Question: I have used bootstrap3 for RWD and customized my breadcrumb. But, it's not fitting in mobile size.
How can I make it responsive?
Attached screenshot of the problem.
Thanks
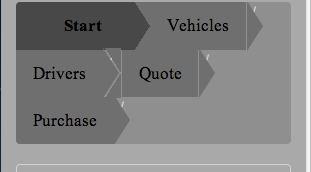
Answer: You are going to have to code that yourself. Without your specific code, no one will be able to give you specific answers. That being said, here is how I would get set up to add custom code to my Bootstrap website.
## Using less
First, create a new .less file - this file will be your new primary style sheet. In that file, import in the bootstrap.less file. Compile that file and link it in your HTML files. You should now have an exact copy of the out-of-the-box Bootstrap CSS, with access to all of the Bootstrap variables.
To make any additions, add them to that file underneath the import statement. So in your case, I would grab the variables for the media queries and breadcrumbs (found in variables.less), and customize the style of the breadcrumbs at smaller screens.
Note that Bootstrap is mobile first, which means that the default styles will be applied at the smaller screen, and you override for larger.
## Not using less
If you are not comfortable using less, I would say this is a great opportunity to start. That being said, if you want to do it the old fashioned way, then just create a second style sheet that you link in, add it underneath the Bootstrap sheet, and code away.